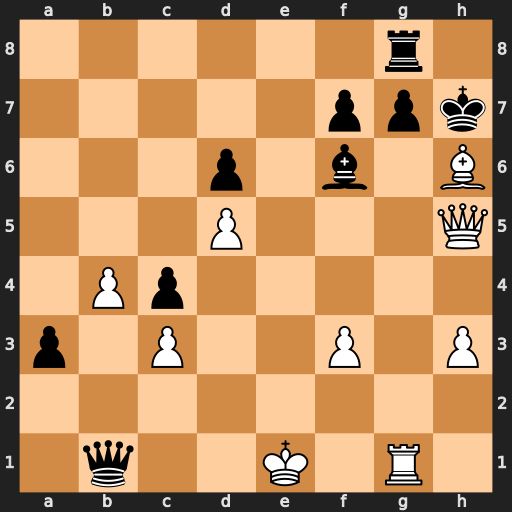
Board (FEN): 6r1/5ppk/3p1b1B/3P3Q/1Pp5/p1P2P1P/8/1q2K1R1
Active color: w
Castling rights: -
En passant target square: -
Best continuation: Bc1#